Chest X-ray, PA view. Patient: 55 years old, sex F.
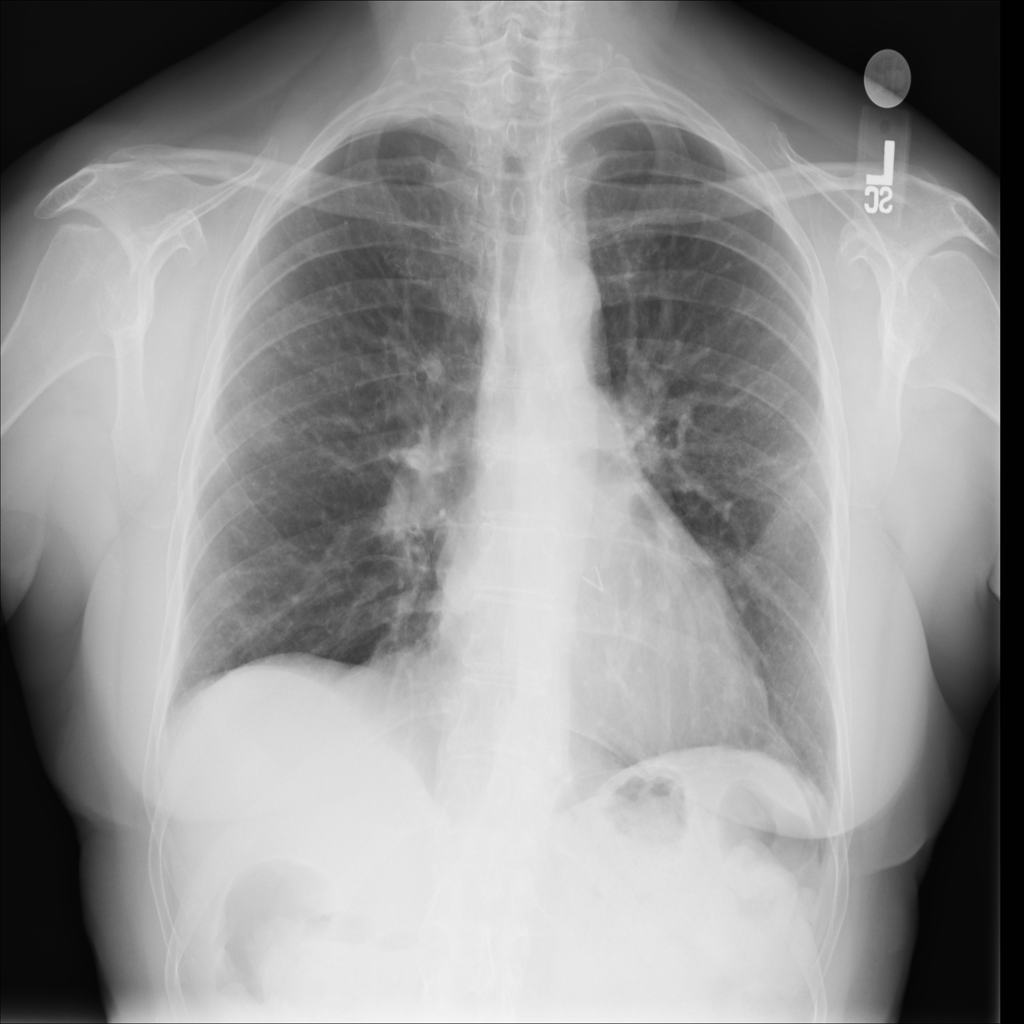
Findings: Atelectasis, Fibrosis